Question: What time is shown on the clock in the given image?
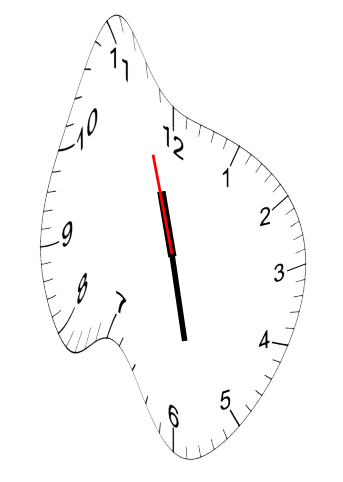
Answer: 11:27:57